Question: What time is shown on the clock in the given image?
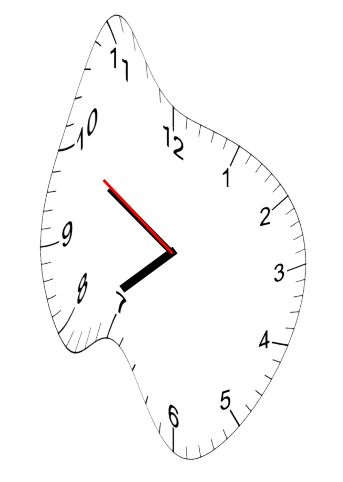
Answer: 07:49:50